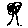
Label: tree